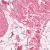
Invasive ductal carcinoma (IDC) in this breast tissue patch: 0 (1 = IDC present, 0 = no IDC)